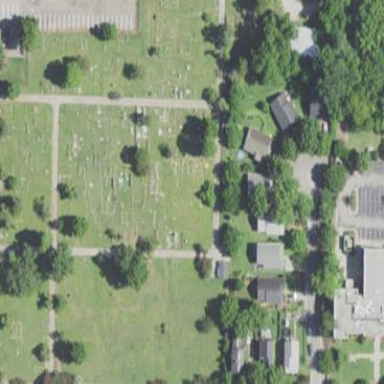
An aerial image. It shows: Cemetery.